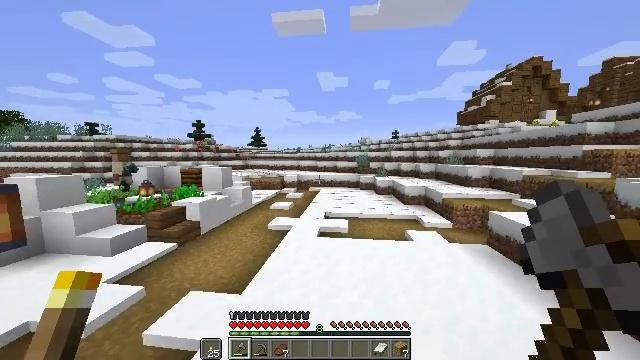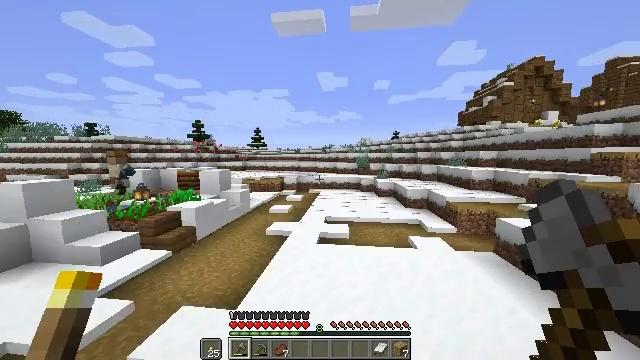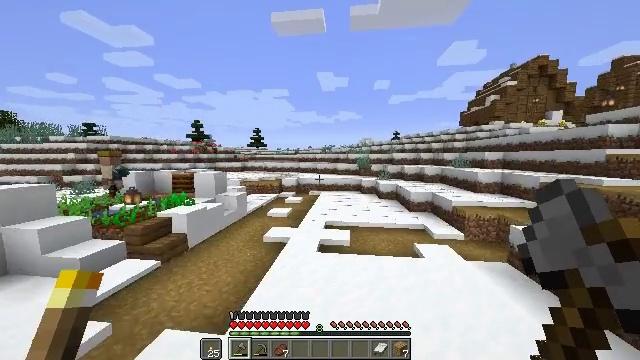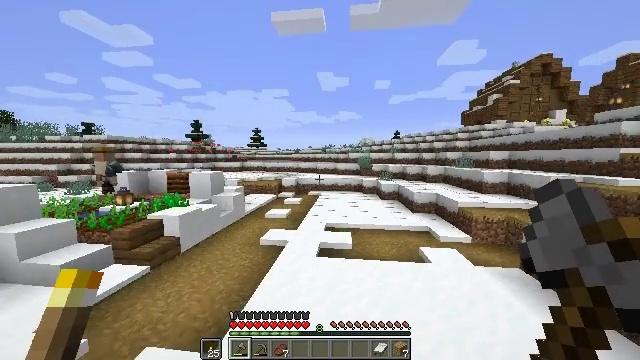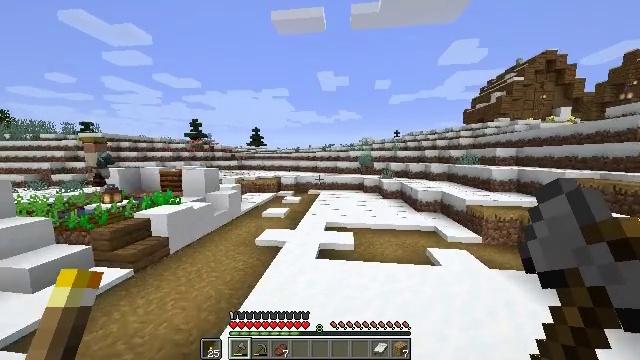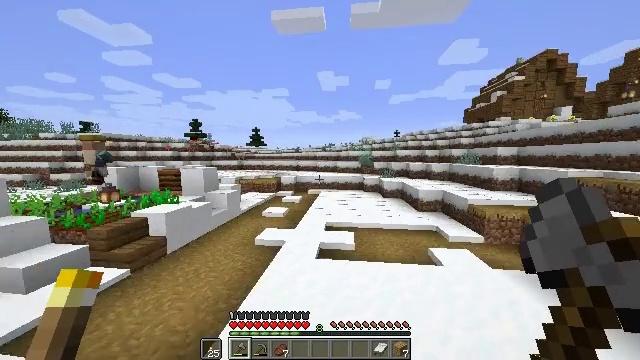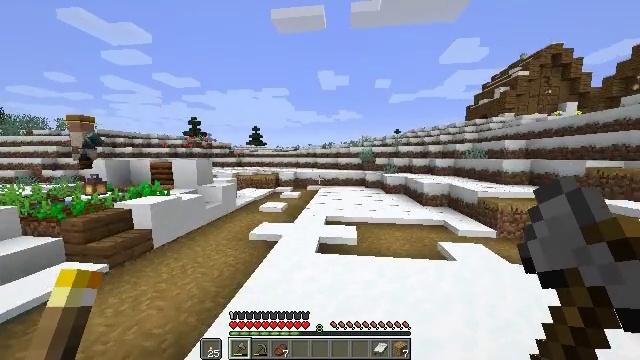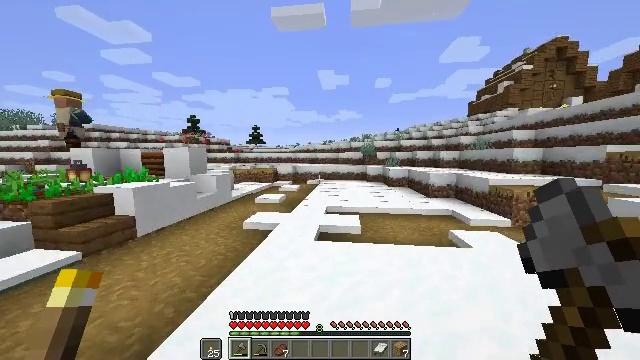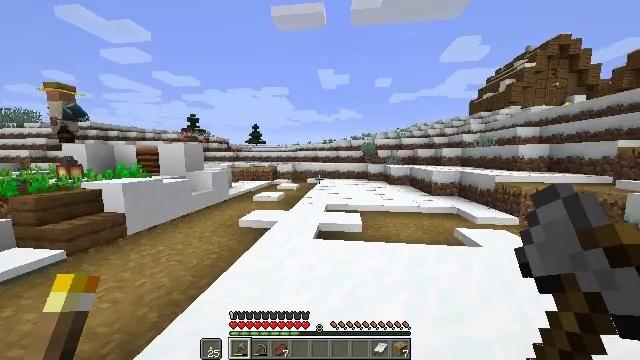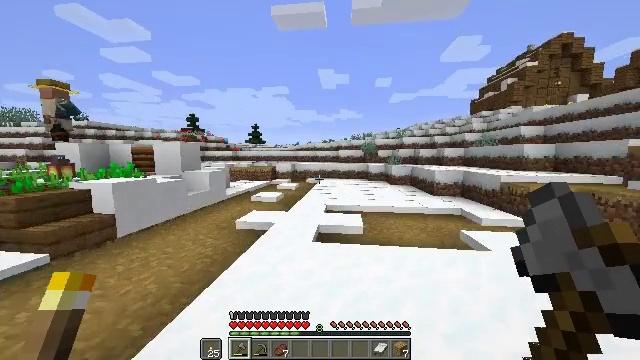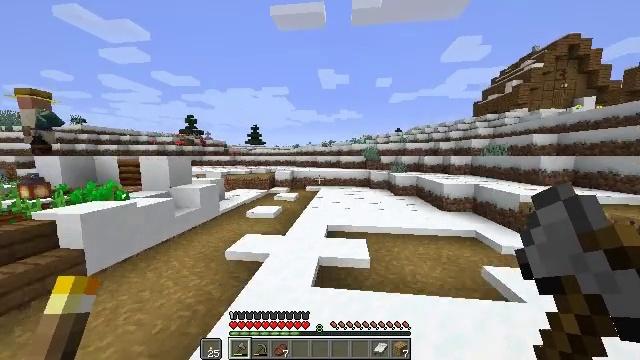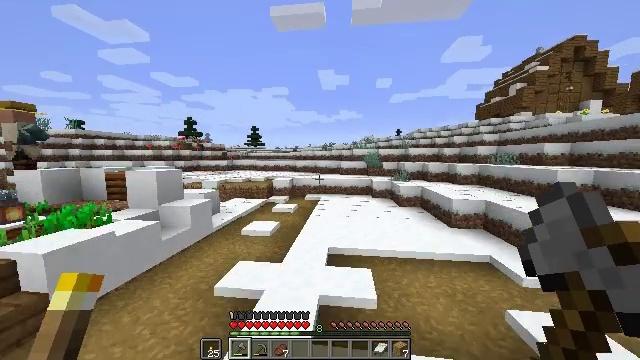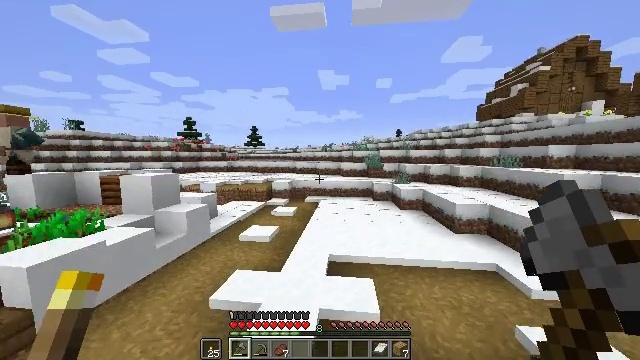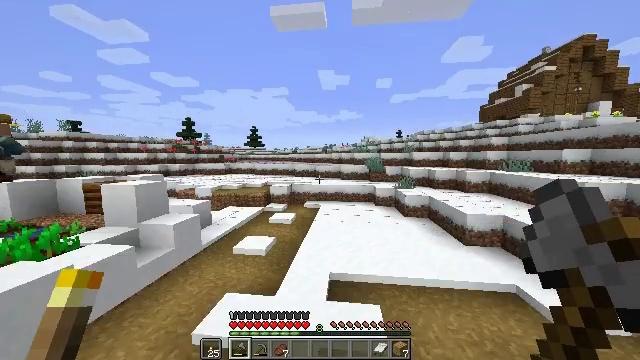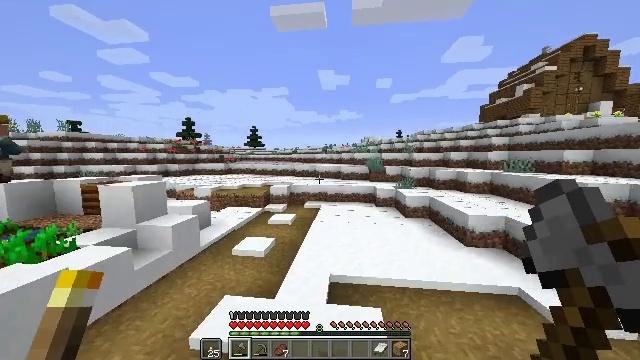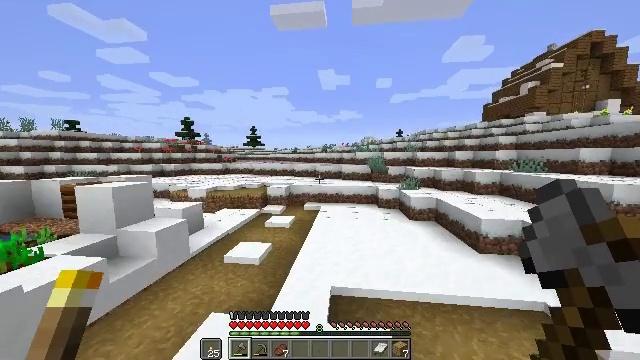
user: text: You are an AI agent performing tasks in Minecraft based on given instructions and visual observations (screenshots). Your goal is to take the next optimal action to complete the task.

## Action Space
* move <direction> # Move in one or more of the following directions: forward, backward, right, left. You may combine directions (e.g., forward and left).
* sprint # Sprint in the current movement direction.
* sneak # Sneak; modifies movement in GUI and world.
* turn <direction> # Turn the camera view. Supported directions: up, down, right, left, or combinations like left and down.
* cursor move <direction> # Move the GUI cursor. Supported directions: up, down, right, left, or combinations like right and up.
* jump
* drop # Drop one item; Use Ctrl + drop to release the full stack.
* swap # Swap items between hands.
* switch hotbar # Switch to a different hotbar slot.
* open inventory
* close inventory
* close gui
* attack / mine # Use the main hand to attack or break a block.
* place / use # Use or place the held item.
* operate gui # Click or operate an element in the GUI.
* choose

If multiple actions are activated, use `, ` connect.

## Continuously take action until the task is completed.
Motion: motion action
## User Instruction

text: Collect the white carpet by hitting it.
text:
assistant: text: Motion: move forward, sprint, jump
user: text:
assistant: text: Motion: move forward, sprint, jump
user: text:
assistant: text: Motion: move forward, sprint, jump
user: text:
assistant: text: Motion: move forward, sprint, jump
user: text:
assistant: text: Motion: move forward, sprint, jump
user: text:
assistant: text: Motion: move forward, sprint, jump
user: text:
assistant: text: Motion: move forward, sprint, jump
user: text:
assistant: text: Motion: move forward, sprint, jump
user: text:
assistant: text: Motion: move forward, sprint, jump
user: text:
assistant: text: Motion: move forward, sprint, jump
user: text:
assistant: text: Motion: move forward, sprint, jump
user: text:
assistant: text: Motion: move forward, sprint, jump
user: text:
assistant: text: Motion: move forward, sprint, jump
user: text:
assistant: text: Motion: move forward, sprint, jump
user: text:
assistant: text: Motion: move forward, sprint, jump
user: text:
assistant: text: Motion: move forward, sprint, jump
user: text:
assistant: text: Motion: move forward, sprint, jump
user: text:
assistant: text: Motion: move forward, sprint, jump
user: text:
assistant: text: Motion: move forward, sprint, jump
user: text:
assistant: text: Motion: move forward, sprint, jump
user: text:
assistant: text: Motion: move forward, sprint, jump
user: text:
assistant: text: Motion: move forward, sprint, jump
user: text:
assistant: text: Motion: move forward, sprint, jump
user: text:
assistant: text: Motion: move forward, sprint, jump
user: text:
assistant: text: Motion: move forward and move left, sprint, jump
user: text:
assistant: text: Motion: move forward and move left, sprint, jump
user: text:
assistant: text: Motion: move forward and move left, sprint
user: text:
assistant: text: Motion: move forward and move left, sprint
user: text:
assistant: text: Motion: move forward and move left, sprint
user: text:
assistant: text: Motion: move forward and move left, sprint